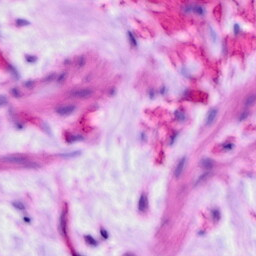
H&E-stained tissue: Ovarian